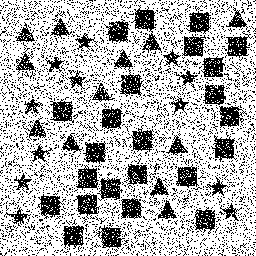
Squares: 24
Triangles: 12
Stars: 12
Total shapes: 48